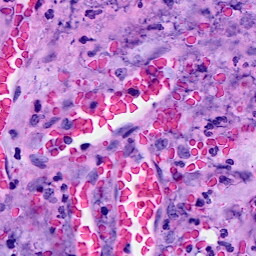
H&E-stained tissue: Breast